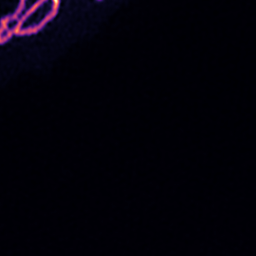
Label: Super-resolution ER image